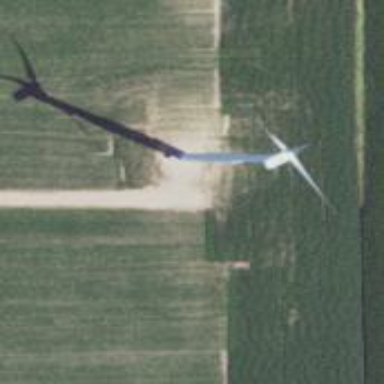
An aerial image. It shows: Wind power generator utilizing wind turbines.